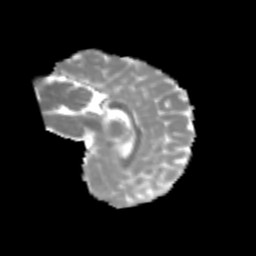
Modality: MD
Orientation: sagittal
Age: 7
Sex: female
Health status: healthy